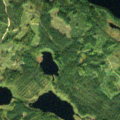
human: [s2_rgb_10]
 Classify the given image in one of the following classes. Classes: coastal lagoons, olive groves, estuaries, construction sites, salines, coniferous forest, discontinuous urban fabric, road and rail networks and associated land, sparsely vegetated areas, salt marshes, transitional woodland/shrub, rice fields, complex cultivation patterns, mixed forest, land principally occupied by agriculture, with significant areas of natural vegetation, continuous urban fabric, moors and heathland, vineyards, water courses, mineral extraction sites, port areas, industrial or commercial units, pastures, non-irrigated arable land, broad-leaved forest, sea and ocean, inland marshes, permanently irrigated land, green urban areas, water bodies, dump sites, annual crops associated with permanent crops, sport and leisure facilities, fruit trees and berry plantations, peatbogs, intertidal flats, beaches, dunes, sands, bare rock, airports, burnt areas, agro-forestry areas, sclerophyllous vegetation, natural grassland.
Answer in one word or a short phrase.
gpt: coniferous forest, transitional woodland/shrub, water bodies